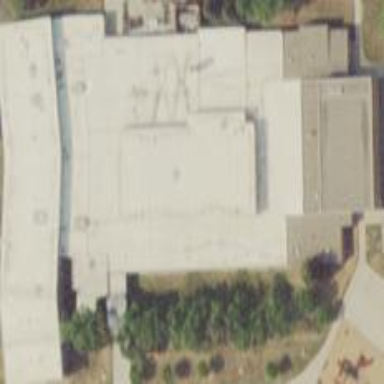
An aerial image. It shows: School building.